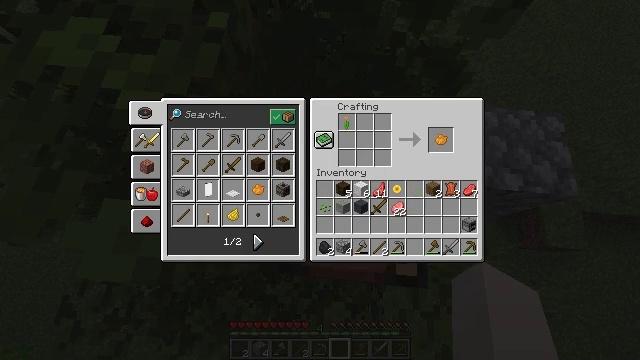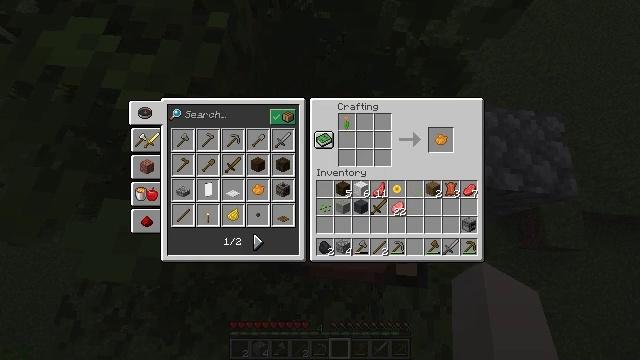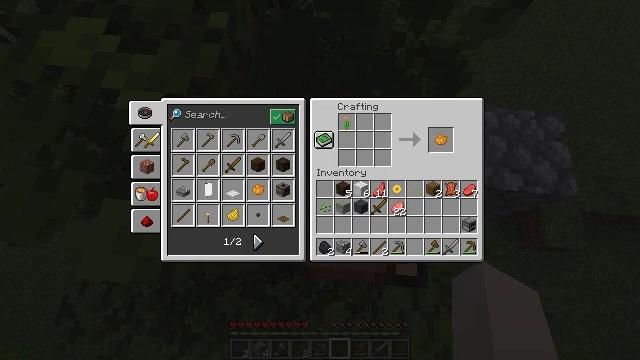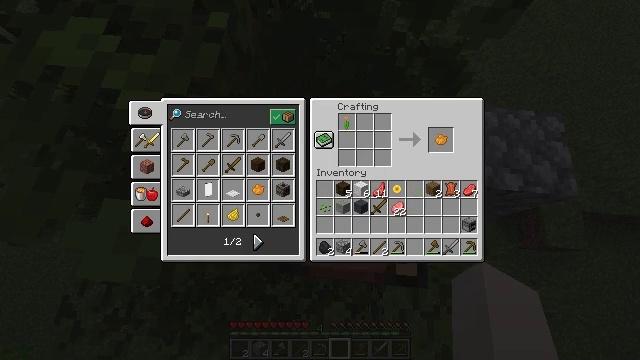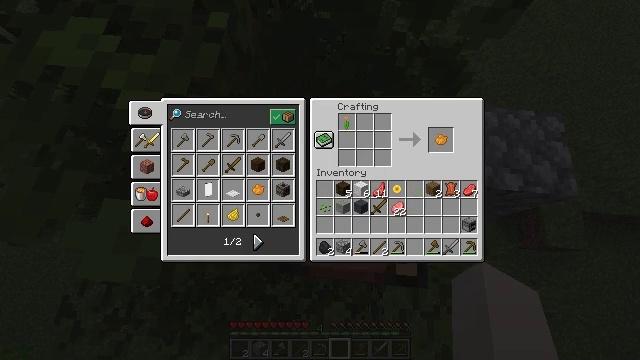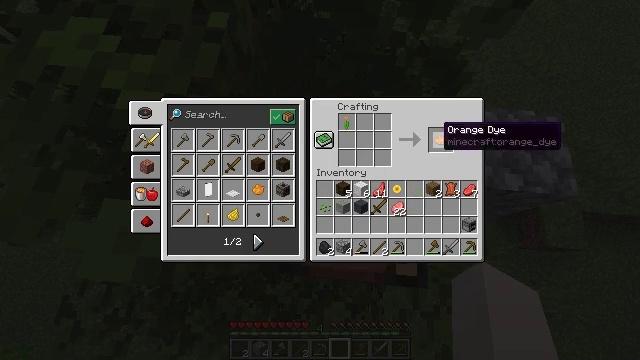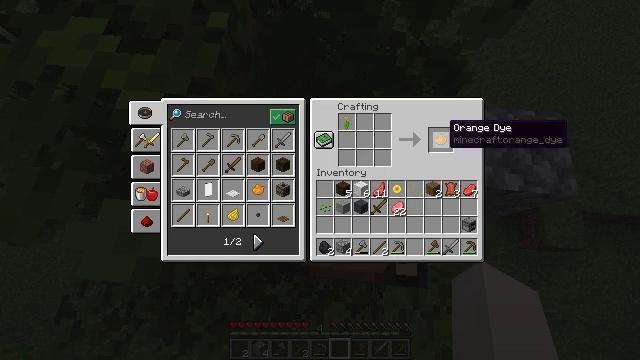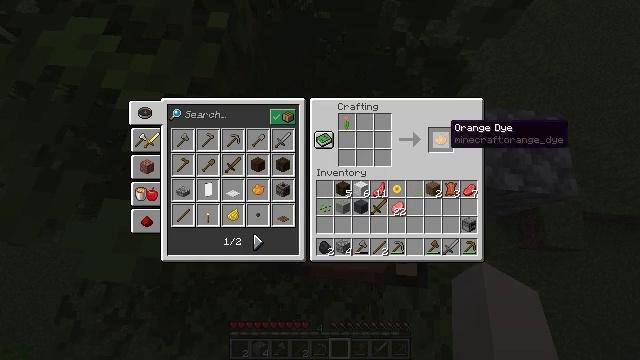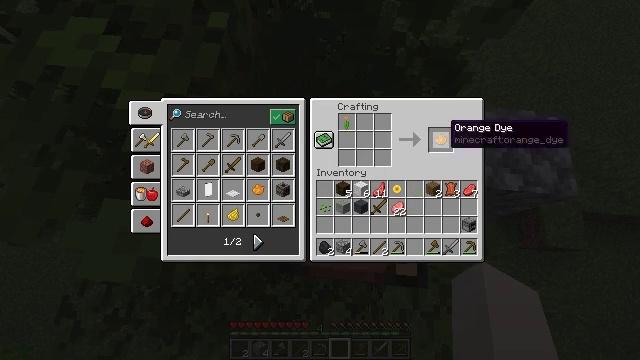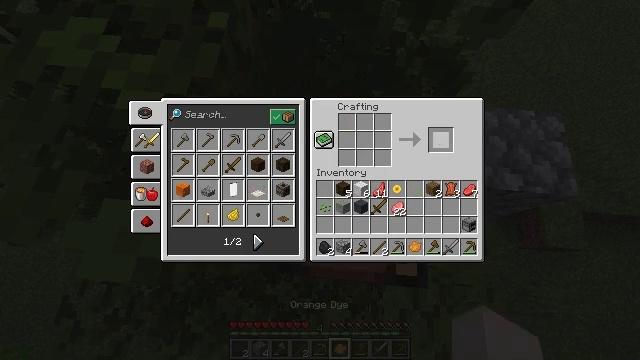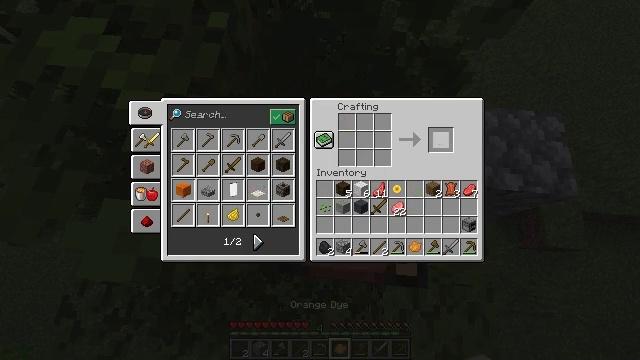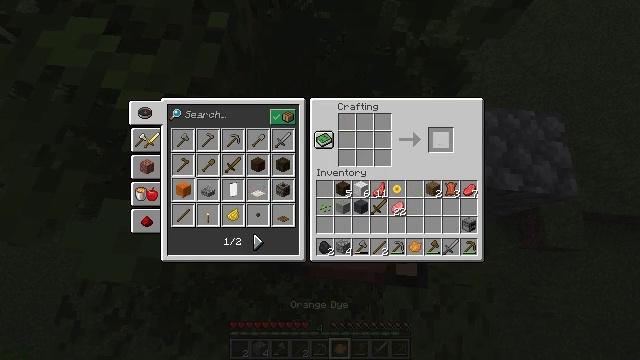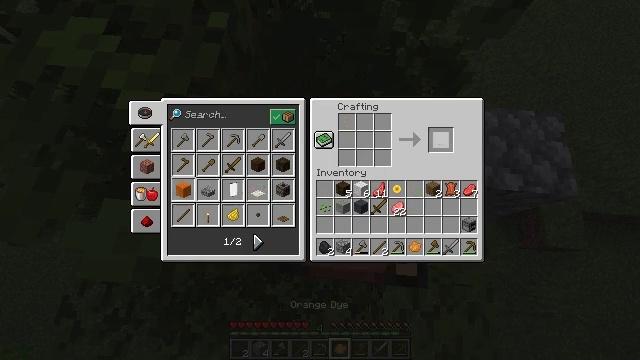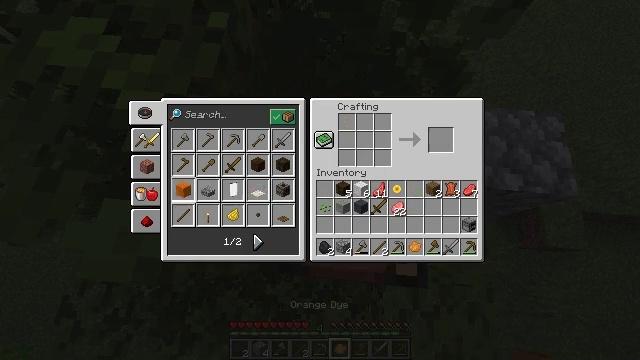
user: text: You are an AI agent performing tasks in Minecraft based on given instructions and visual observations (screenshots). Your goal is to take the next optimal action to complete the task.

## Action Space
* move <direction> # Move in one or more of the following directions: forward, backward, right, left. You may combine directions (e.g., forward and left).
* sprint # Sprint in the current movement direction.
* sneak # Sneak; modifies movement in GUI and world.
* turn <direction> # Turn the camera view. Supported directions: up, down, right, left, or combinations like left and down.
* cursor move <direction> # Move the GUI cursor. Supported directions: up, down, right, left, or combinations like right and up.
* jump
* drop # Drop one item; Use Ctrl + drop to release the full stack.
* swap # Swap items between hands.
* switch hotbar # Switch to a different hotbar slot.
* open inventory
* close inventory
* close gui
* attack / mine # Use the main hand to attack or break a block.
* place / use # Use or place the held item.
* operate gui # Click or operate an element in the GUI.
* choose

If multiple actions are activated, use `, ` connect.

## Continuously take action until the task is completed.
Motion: motion action
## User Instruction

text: Use a crafting table to create orange dye.
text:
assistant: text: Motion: no_op
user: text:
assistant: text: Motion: sneak
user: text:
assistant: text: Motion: sneak
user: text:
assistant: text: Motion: sneak
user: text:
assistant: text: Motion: sneak, cursor move right
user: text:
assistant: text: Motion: sneak
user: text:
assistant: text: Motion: sneak
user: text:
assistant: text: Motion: sneak
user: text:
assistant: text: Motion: sneak, operate gui
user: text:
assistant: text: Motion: sneak, operate gui
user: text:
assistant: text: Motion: sneak
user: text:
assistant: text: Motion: sneak
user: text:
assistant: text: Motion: cursor move left
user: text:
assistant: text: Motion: no_op